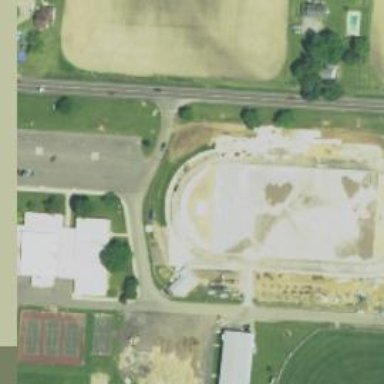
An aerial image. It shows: Athletics track located on leisure land.